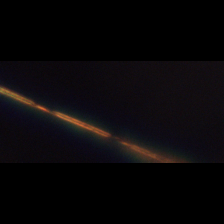
Taxon: Rhizosolenia_Proboscia
Group: Diatoms